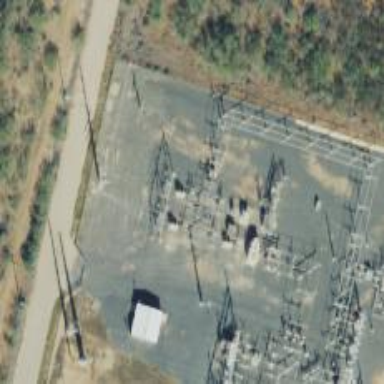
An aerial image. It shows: Switch used for power control.